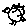
Label: bird